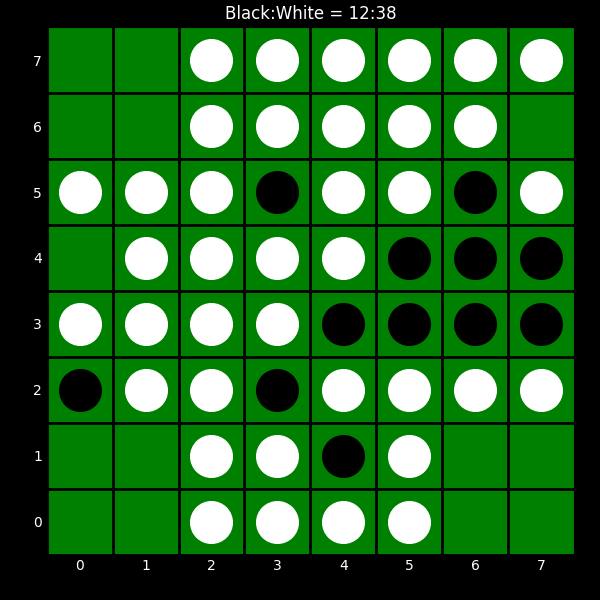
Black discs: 12
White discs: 38